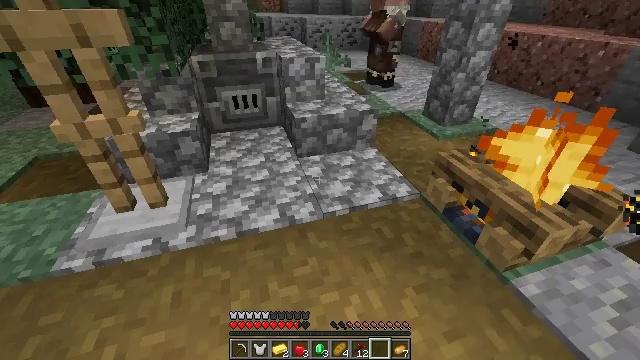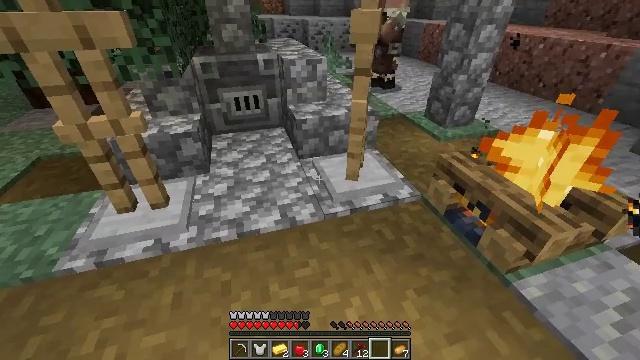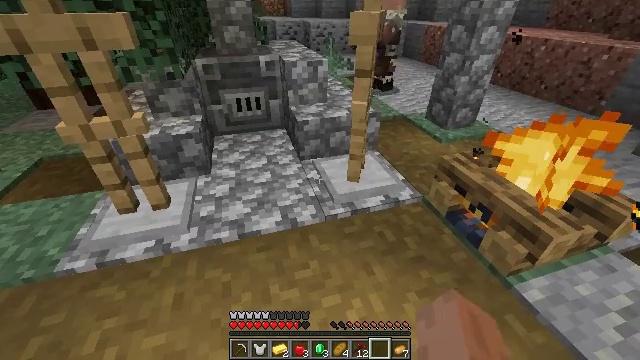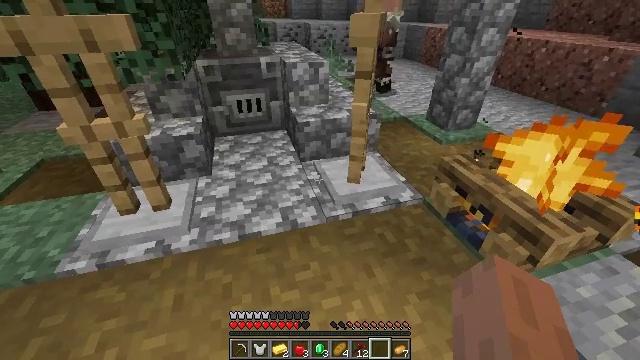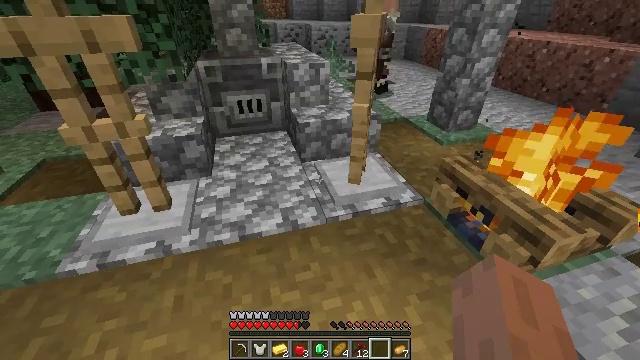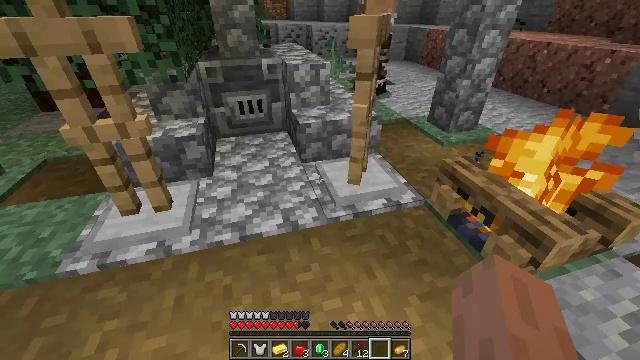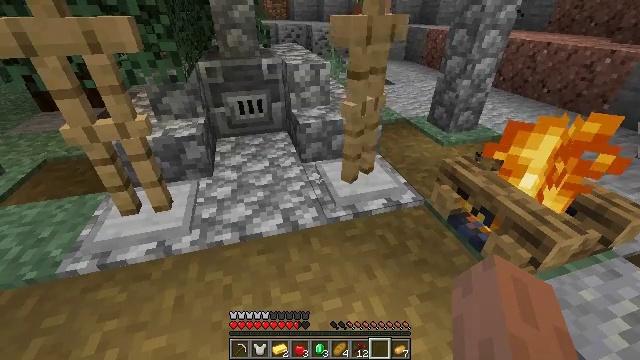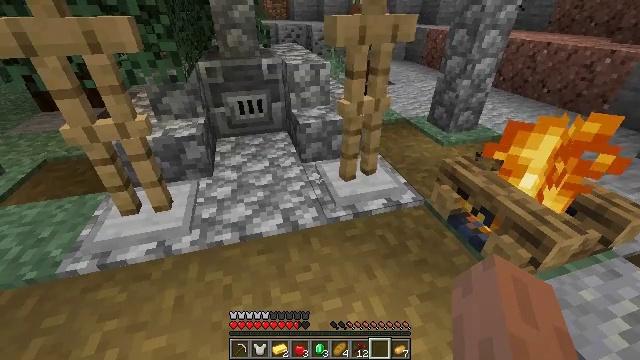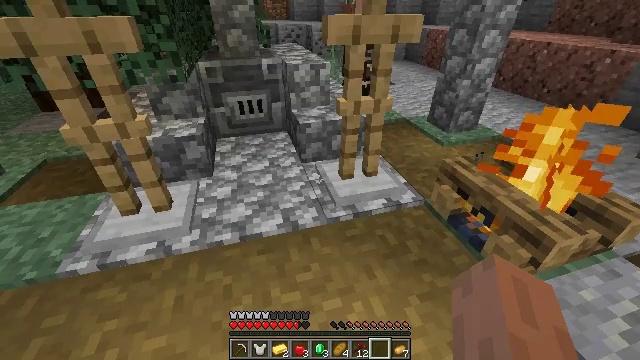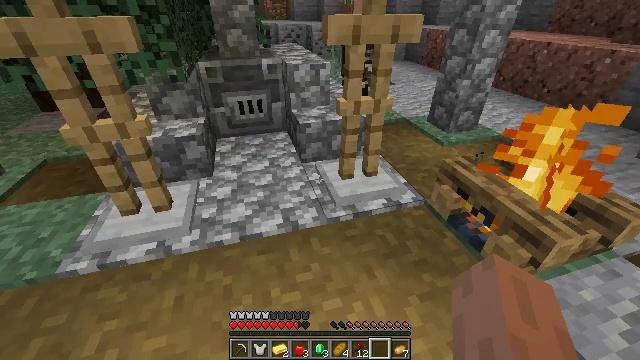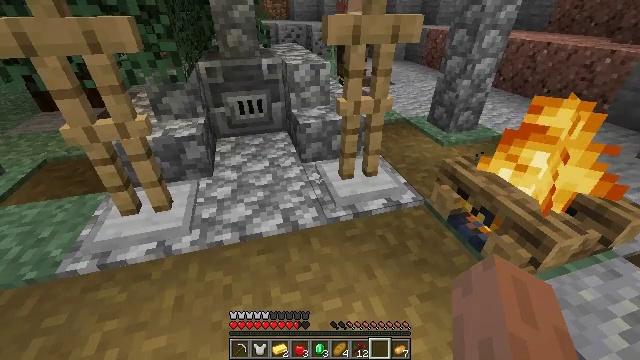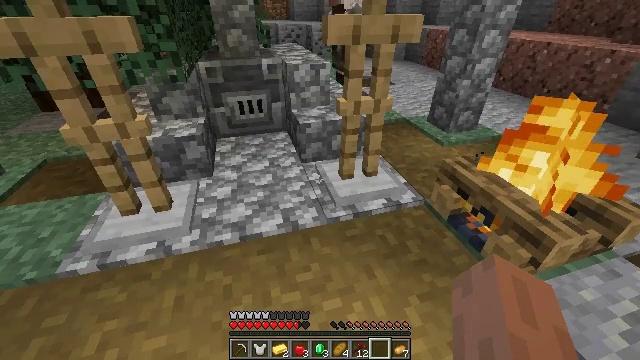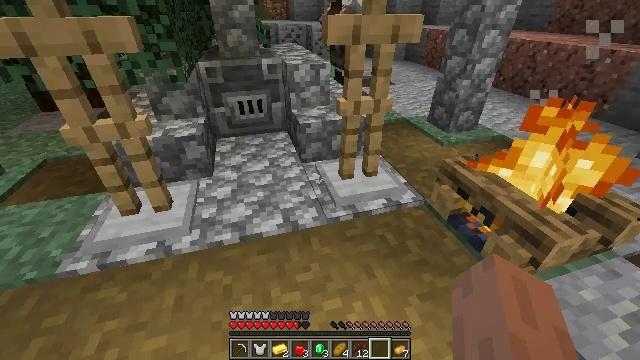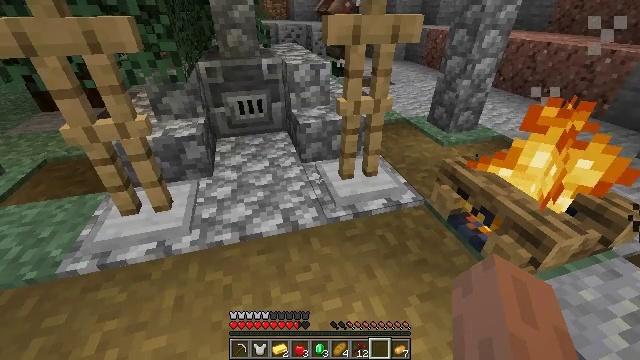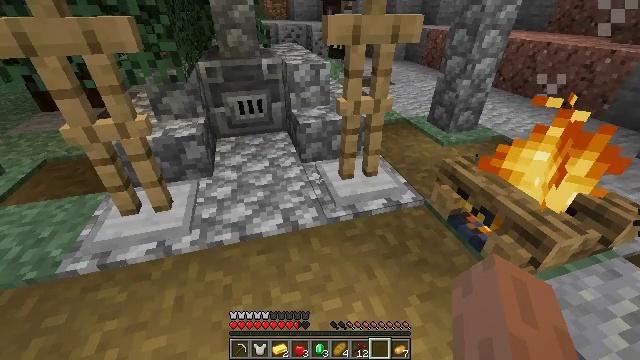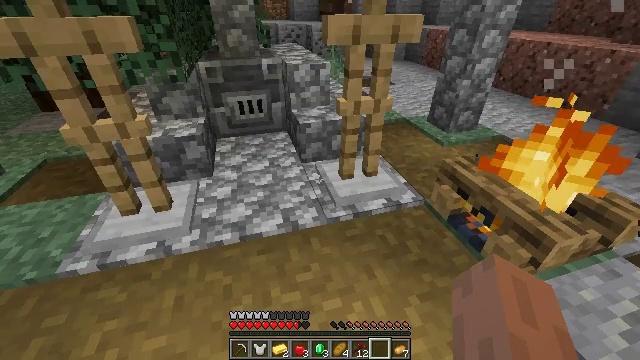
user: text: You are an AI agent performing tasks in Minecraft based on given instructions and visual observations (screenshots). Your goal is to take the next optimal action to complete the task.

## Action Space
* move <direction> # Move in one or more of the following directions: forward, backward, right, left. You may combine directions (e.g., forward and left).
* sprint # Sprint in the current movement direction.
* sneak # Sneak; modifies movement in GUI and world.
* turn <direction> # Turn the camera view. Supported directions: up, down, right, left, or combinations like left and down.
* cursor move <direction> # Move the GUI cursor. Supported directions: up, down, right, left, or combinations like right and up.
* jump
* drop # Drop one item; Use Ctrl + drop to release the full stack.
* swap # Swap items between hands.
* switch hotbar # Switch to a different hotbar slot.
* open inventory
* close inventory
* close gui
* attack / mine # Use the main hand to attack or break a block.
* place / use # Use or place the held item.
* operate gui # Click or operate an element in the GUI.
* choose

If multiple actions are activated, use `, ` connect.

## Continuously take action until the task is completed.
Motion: motion action
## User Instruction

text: Mine the sweet berry bush.
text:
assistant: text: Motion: no_op
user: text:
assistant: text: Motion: no_op
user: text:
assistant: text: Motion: no_op
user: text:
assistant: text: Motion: no_op
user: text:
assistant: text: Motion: no_op
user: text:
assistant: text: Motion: no_op
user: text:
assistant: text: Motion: no_op
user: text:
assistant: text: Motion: no_op
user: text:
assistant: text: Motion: no_op
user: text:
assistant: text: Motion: no_op
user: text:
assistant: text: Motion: no_op
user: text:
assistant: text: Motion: no_op
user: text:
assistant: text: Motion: no_op
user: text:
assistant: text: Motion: no_op
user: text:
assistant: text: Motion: no_op
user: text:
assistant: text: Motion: no_op
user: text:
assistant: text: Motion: no_op
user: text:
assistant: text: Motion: no_op
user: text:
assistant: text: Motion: move right
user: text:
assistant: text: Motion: move right, turn right and up
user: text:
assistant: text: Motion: move right, turn right and up
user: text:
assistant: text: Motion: move right, turn right and up
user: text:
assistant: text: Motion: move right, turn right and up
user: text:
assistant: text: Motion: move right
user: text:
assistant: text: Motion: move right
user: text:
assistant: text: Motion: move right
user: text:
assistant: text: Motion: move right
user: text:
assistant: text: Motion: move forward and move right
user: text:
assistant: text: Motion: move forward and move right
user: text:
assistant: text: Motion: move forward and move right, turn left and up